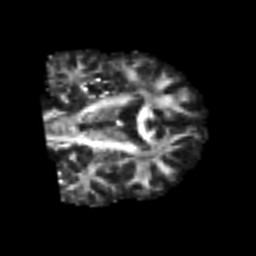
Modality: FA
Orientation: coronal
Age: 40
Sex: male
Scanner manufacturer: siemens
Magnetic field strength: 3 T
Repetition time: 4.987 s
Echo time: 0.0792 s